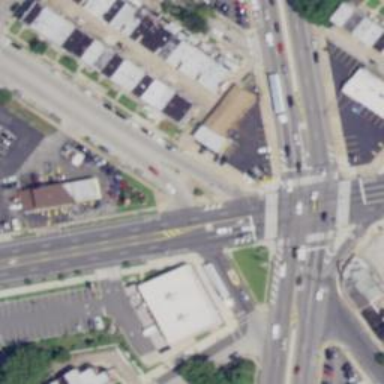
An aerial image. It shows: Unmarked road crossing.